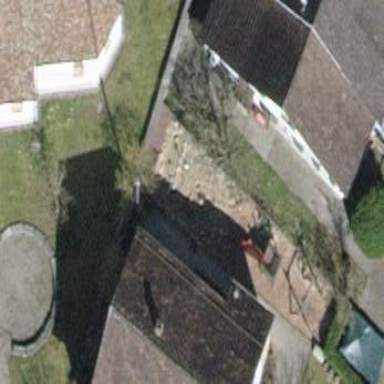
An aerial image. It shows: Building with tiled roof.